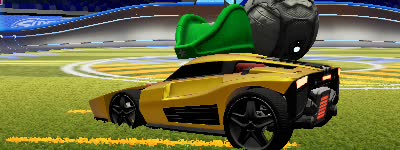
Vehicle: breakout